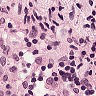
Metastatic tissue present: no